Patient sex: F
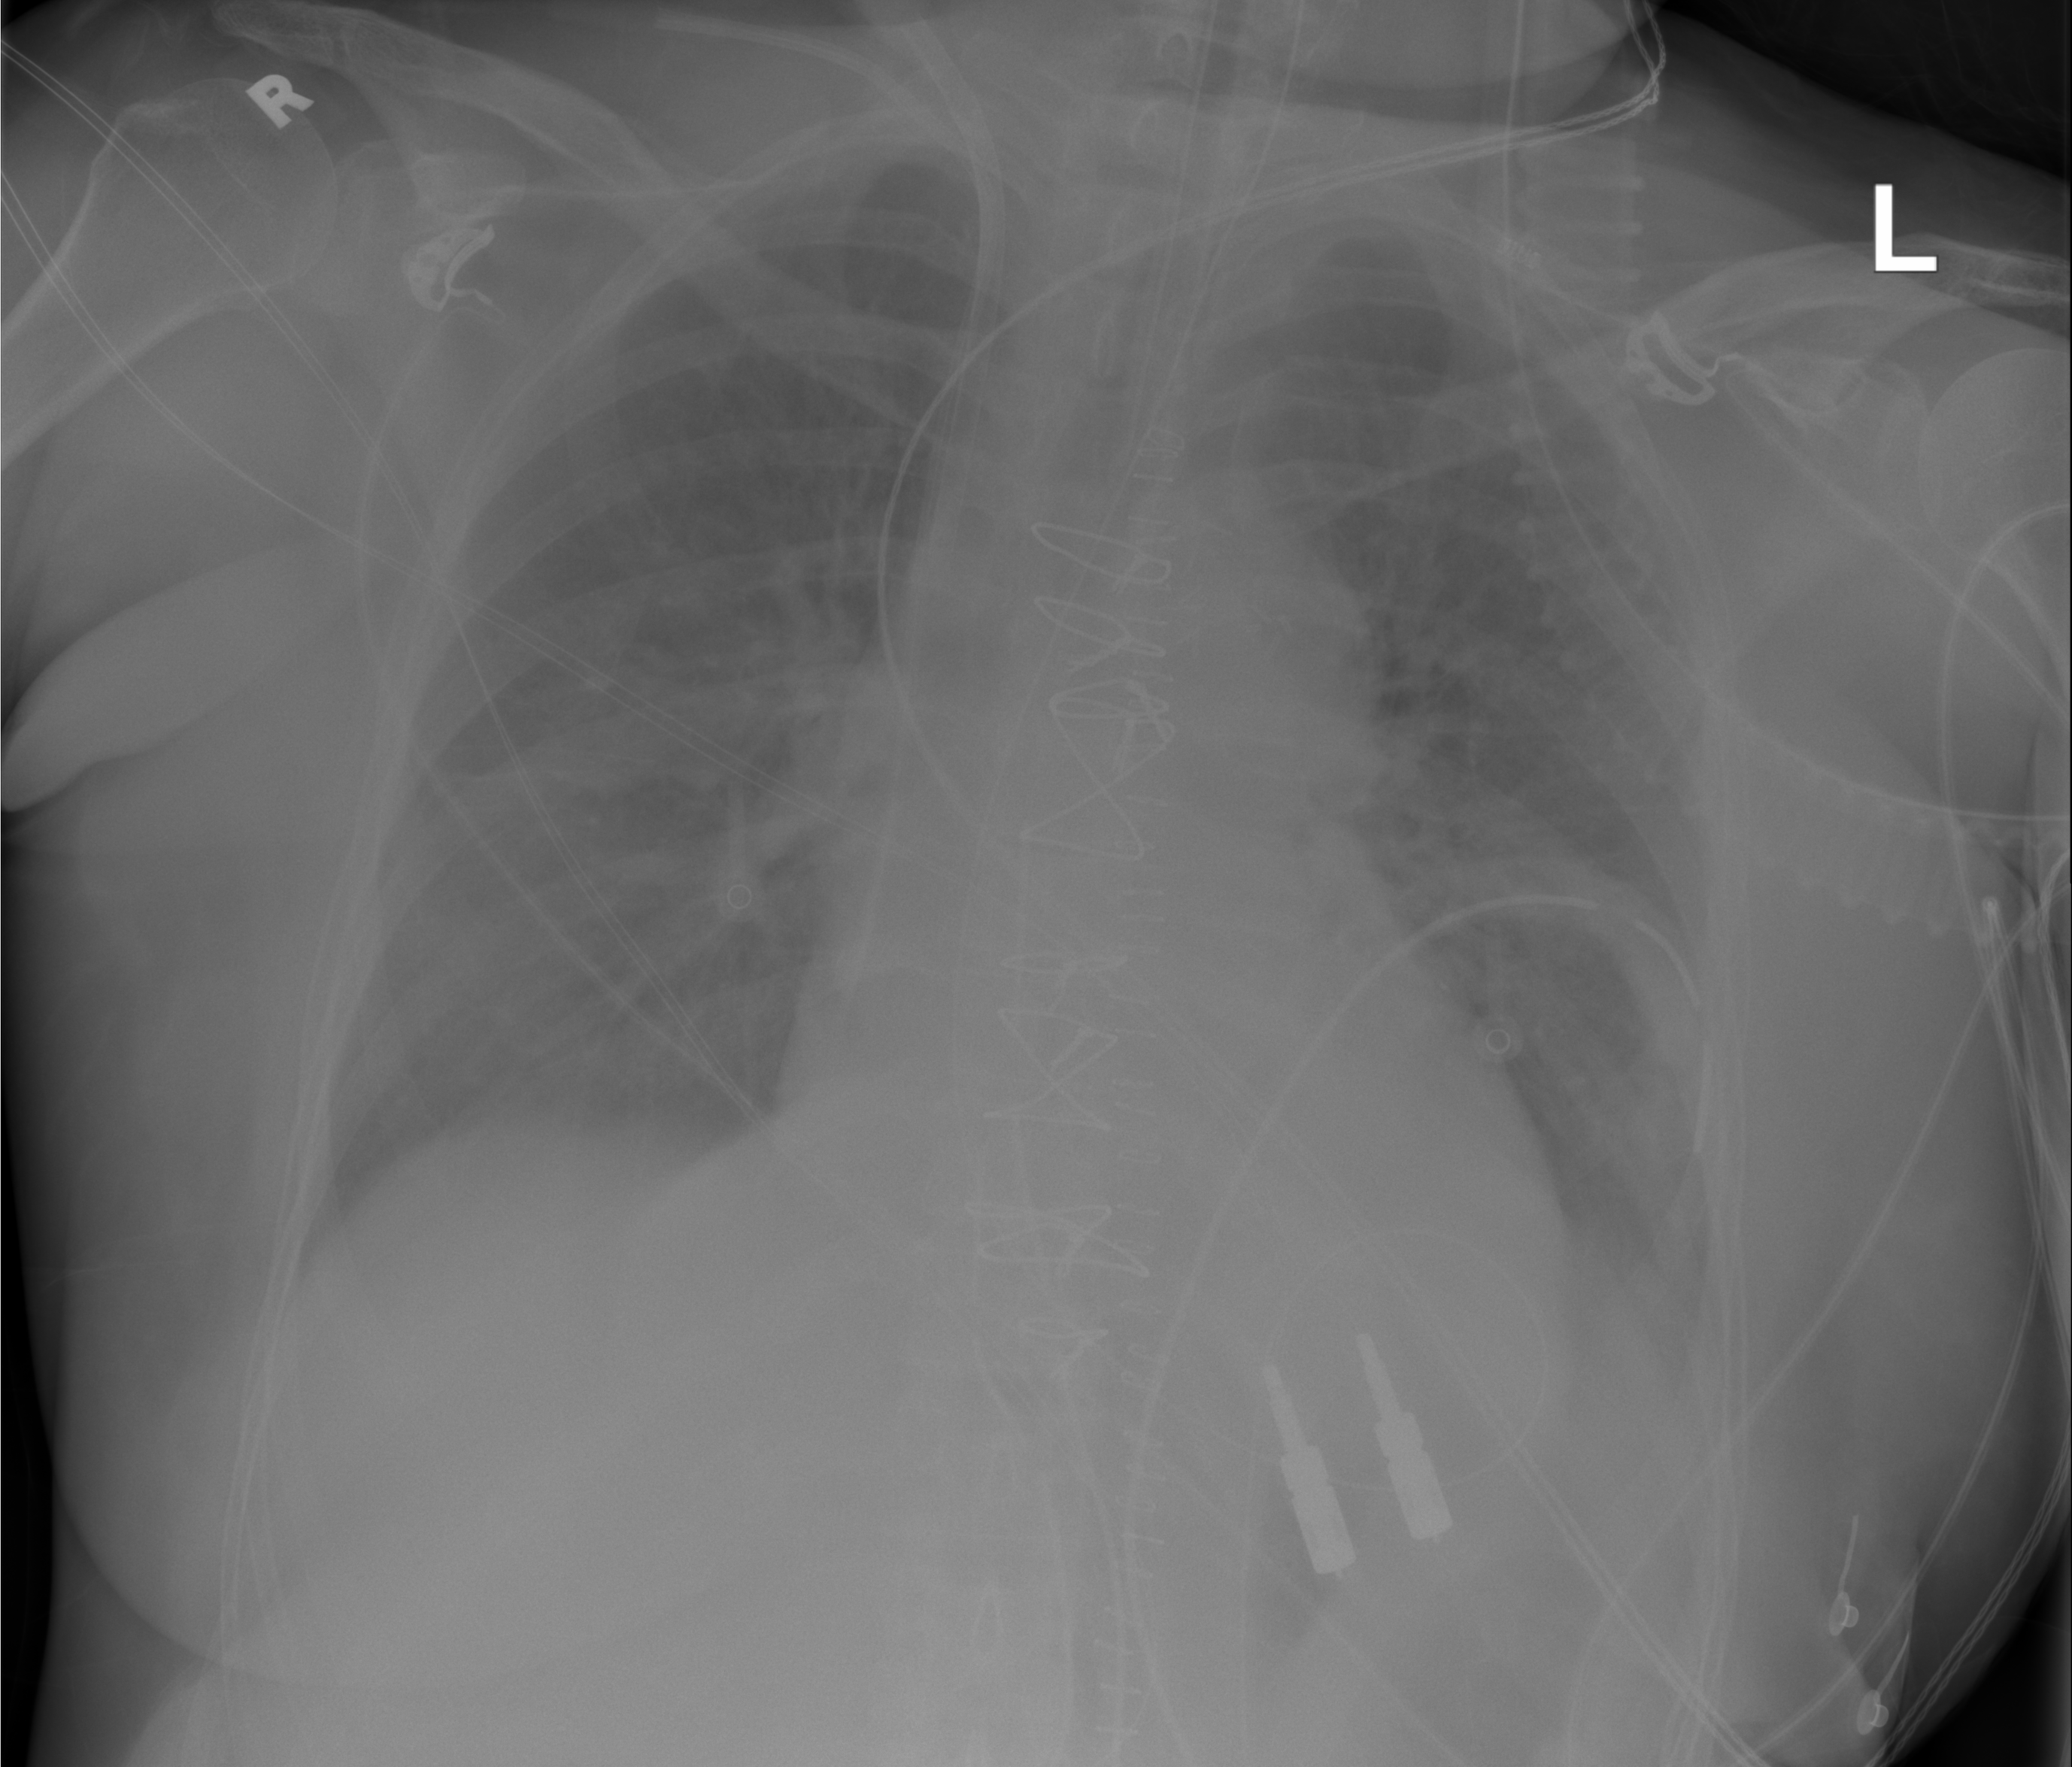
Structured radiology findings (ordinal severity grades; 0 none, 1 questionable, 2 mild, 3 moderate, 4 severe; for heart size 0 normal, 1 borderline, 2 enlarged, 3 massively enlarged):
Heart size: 0
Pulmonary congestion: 2
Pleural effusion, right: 0
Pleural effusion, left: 2
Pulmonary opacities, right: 2
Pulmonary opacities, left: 2
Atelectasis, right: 2
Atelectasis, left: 2